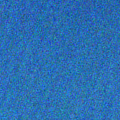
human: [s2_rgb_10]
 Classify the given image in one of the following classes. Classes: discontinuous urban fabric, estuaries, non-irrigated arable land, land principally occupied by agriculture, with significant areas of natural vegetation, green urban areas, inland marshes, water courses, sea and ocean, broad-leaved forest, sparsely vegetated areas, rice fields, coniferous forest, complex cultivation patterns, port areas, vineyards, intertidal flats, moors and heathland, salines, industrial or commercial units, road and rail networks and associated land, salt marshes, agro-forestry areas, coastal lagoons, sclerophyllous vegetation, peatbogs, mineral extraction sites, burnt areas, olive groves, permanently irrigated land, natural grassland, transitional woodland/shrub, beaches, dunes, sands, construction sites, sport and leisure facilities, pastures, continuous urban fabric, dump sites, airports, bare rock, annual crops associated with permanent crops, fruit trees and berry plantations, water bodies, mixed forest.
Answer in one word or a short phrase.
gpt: sea and ocean